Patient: sex M, age 57
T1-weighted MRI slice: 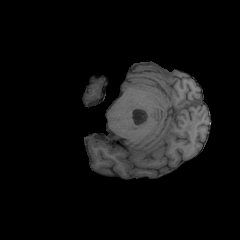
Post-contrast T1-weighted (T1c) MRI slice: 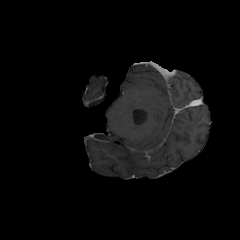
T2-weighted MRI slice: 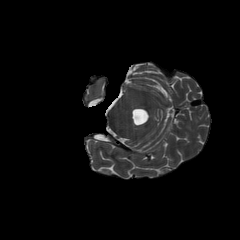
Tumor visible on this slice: no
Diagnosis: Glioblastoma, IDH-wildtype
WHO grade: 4